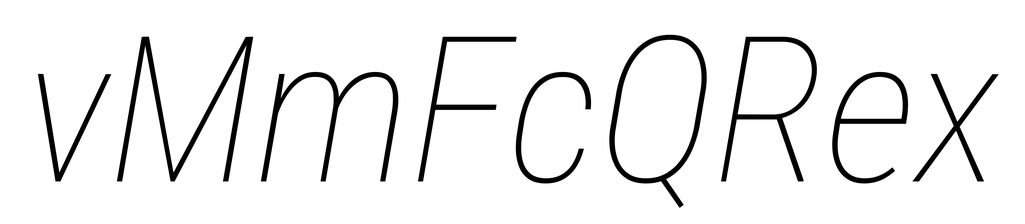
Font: Roboto-Italic_Condensed_Thin_Italic